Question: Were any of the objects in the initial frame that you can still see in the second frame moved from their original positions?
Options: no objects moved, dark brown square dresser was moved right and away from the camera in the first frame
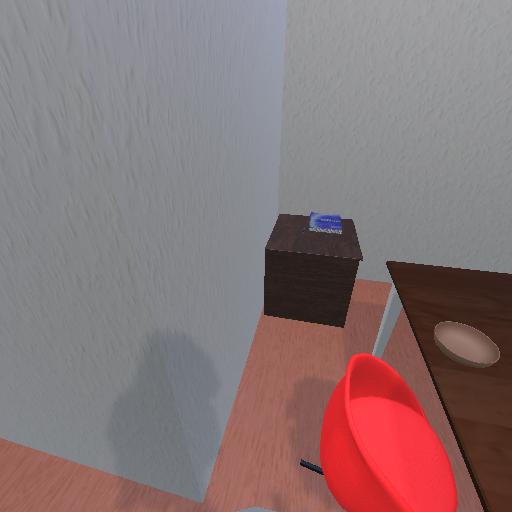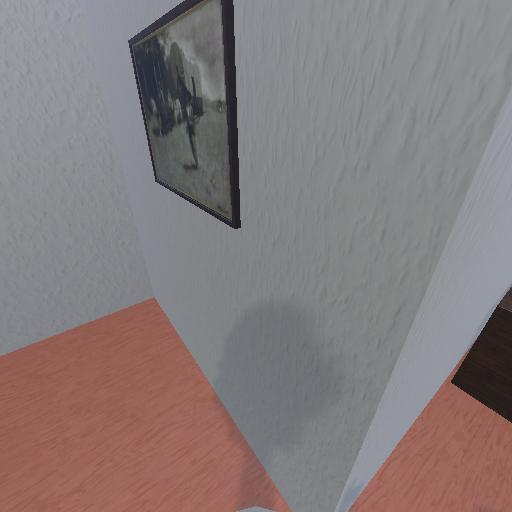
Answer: no objects moved